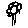
Label: flower